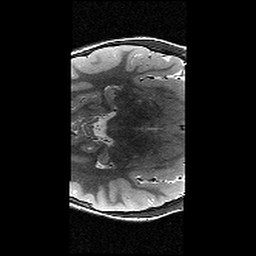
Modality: T2w
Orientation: axial
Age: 10
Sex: female
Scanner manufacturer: siemens
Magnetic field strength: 3 T
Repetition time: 9.23 s
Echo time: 0.067 s